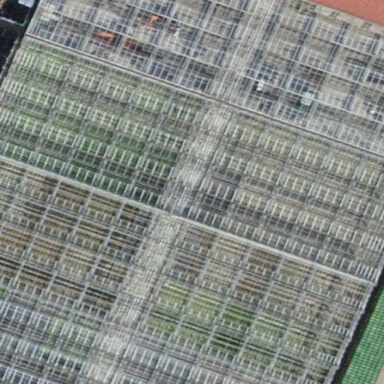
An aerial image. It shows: Greenhouse.